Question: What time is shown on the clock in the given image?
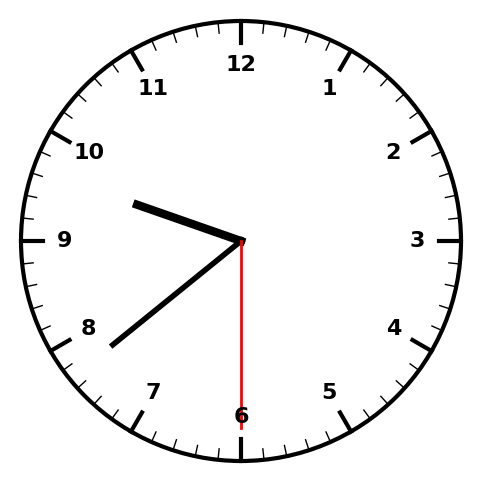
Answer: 09:38:30